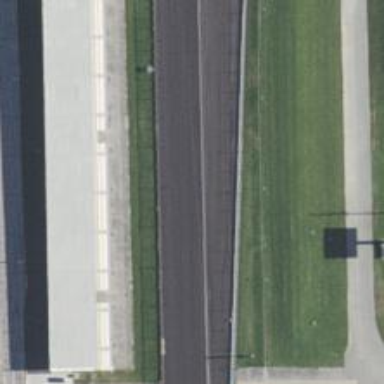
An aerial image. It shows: Motor sport raceway with asphalt surface.